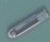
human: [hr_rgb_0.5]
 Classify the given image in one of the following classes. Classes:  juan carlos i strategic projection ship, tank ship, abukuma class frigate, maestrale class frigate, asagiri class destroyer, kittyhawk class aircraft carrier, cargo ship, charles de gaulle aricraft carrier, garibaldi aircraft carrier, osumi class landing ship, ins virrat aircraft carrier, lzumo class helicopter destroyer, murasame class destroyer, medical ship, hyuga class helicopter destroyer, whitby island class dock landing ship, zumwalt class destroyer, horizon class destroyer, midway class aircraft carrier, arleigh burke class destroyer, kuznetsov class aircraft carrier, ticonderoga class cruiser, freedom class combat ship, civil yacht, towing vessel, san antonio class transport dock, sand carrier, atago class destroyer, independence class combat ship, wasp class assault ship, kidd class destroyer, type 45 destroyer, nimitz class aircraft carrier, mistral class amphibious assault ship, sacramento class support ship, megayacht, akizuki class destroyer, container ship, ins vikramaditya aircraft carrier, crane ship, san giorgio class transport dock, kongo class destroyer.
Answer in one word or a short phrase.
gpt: Sand carrier